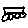
Label: car